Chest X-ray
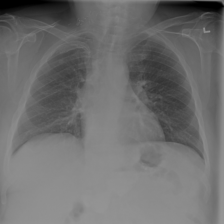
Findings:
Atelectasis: negative
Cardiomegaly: negative
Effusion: negative
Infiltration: negative
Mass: negative
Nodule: negative
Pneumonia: negative
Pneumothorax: negative
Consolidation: negative
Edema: negative
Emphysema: negative
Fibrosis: negative
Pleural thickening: negative
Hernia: negative